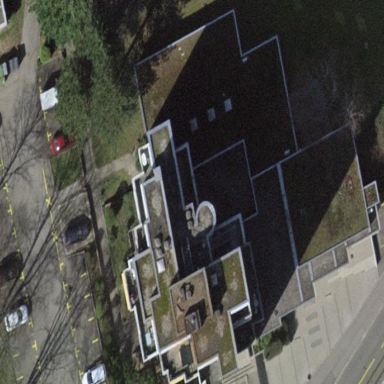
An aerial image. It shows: Commercial building.